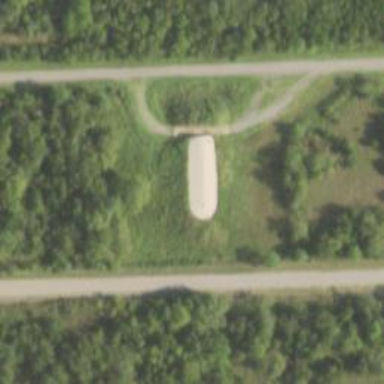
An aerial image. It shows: Military bunker for protection and defense.